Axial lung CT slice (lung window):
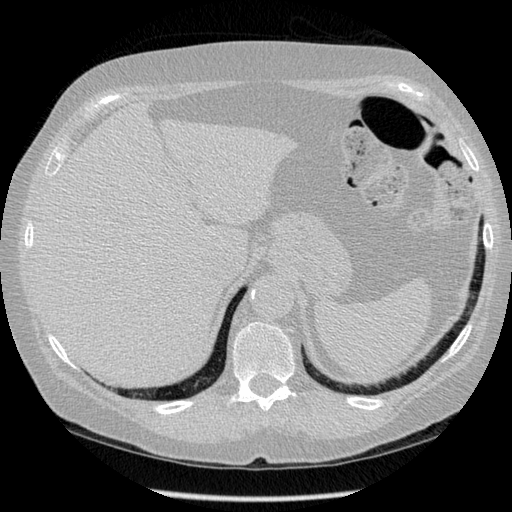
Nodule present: no